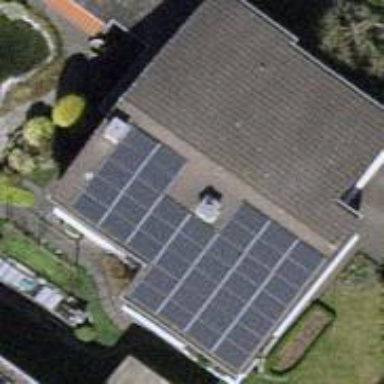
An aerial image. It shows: Solar power generator with photovoltaic panels.